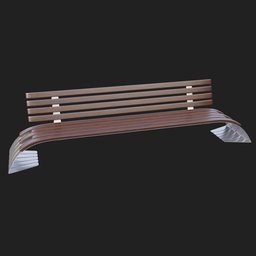
Label: furniture